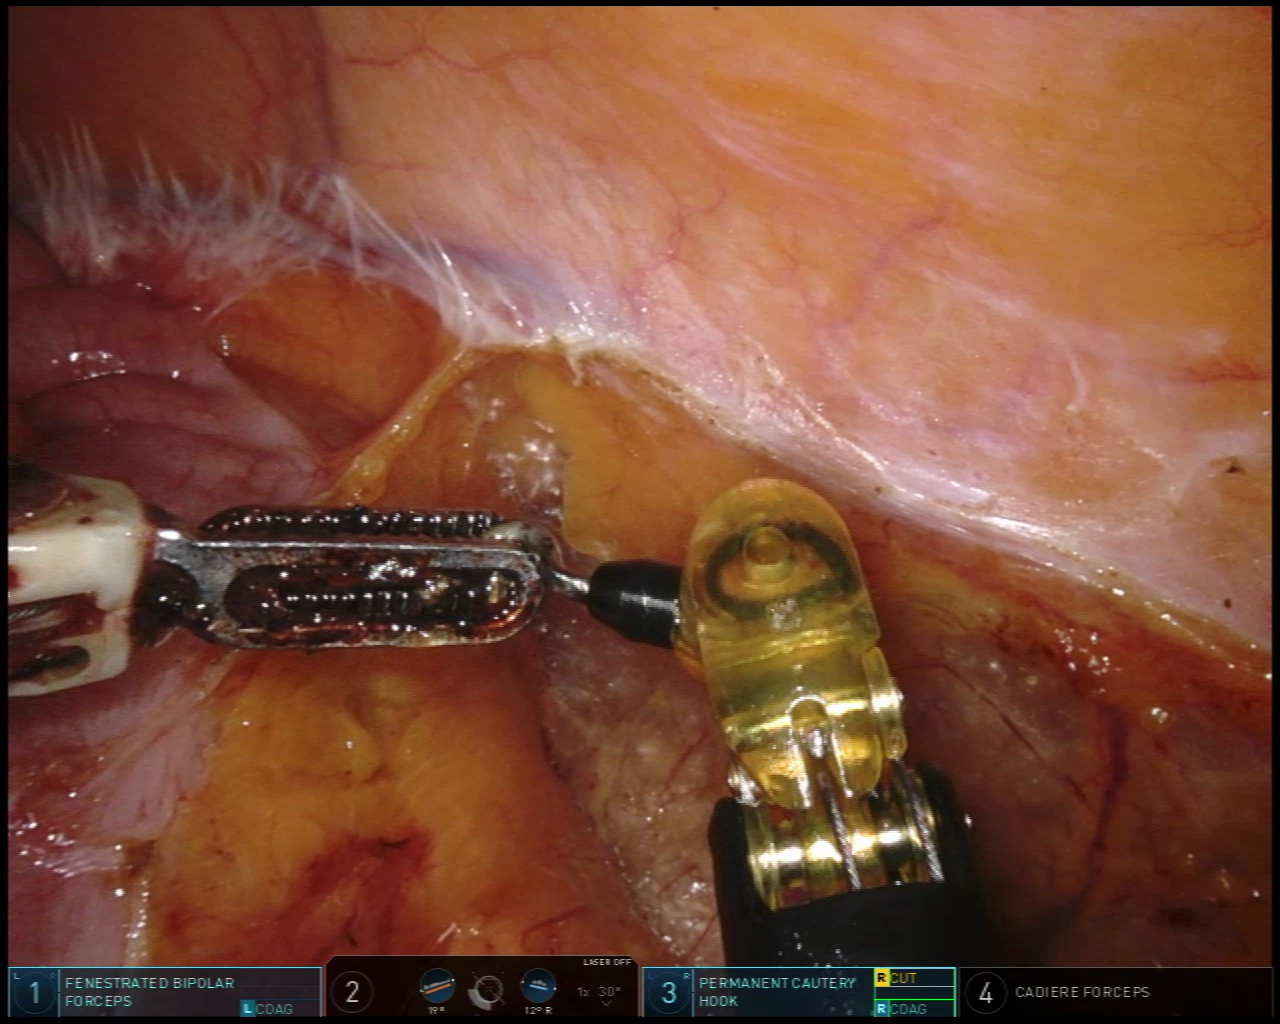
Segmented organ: colon
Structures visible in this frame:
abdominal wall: yes
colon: yes
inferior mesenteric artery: no
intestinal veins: no
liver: no
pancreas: no
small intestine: no
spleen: no
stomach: no
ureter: no
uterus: no
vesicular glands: no